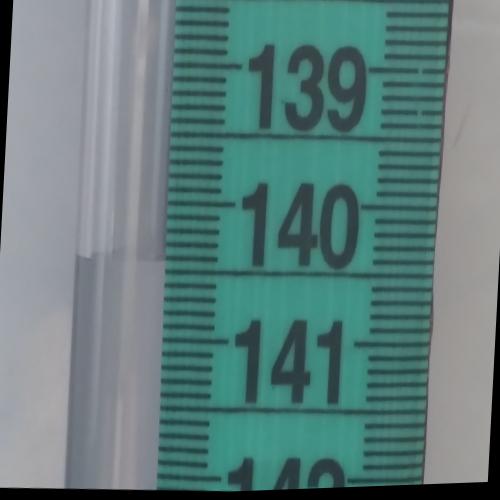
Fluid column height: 140.4 cm